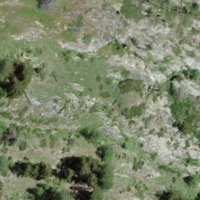
EUNIS habitat code: 23
Species observed at this site:
Primula hirsuta